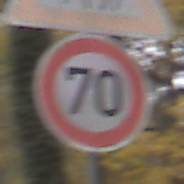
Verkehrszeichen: Geschwindigkeit70
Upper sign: ReiterRechts
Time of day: MorningAfternoon
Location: Outdoor (Nature)
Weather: Overcast
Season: Autumn
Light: Natural